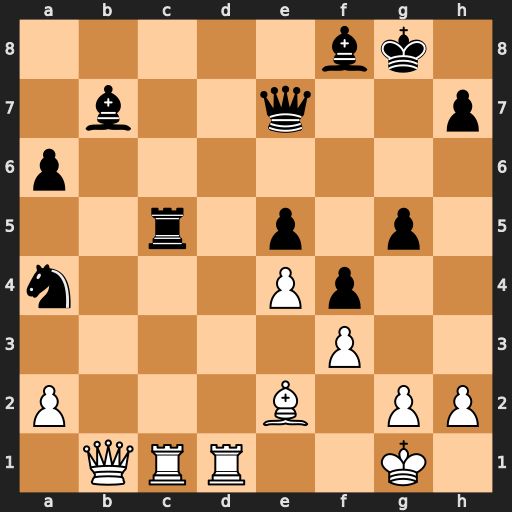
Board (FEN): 5bk1/1b2q2p/p7/2r1p1p1/n3Pp2/5P2/P3B1PP/1QRR2K1
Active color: w
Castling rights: -
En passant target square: -
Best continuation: Qb3+ Kg7 Qxa4